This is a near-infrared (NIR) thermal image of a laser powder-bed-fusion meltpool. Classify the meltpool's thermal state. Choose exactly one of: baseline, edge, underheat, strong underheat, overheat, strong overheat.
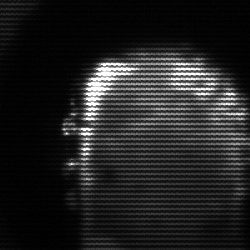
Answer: baseline